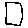
Label: square